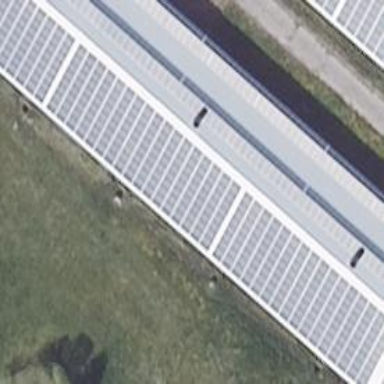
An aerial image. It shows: Small solar photovoltaic panel used as generator to produce electricity.